This continuous-wavelet-transform scalogram was computed from a bearing vibration snapshot. Classify the bearing condition as one of: normal, inner_race, outer_race, ball.
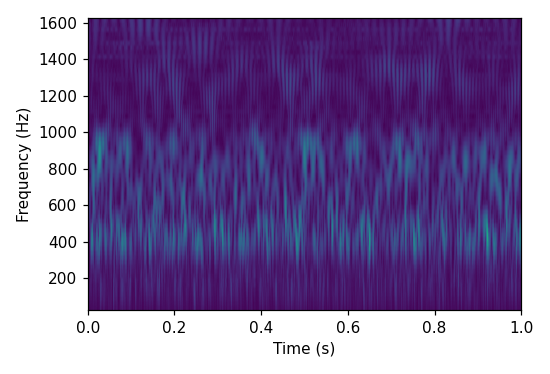
Answer: outer_race